Field crop: maize
Growth stage: 2
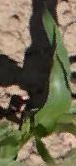
Species: maize